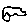
Label: car